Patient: sex F, age 59
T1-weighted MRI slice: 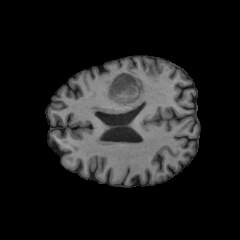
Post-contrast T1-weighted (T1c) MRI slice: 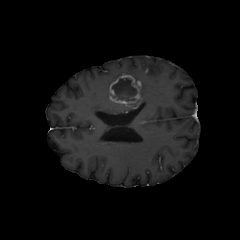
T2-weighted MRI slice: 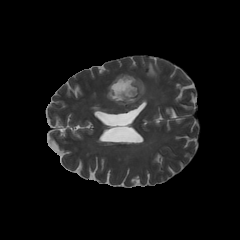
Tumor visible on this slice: yes
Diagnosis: Glioblastoma, IDH-wildtype
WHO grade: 4